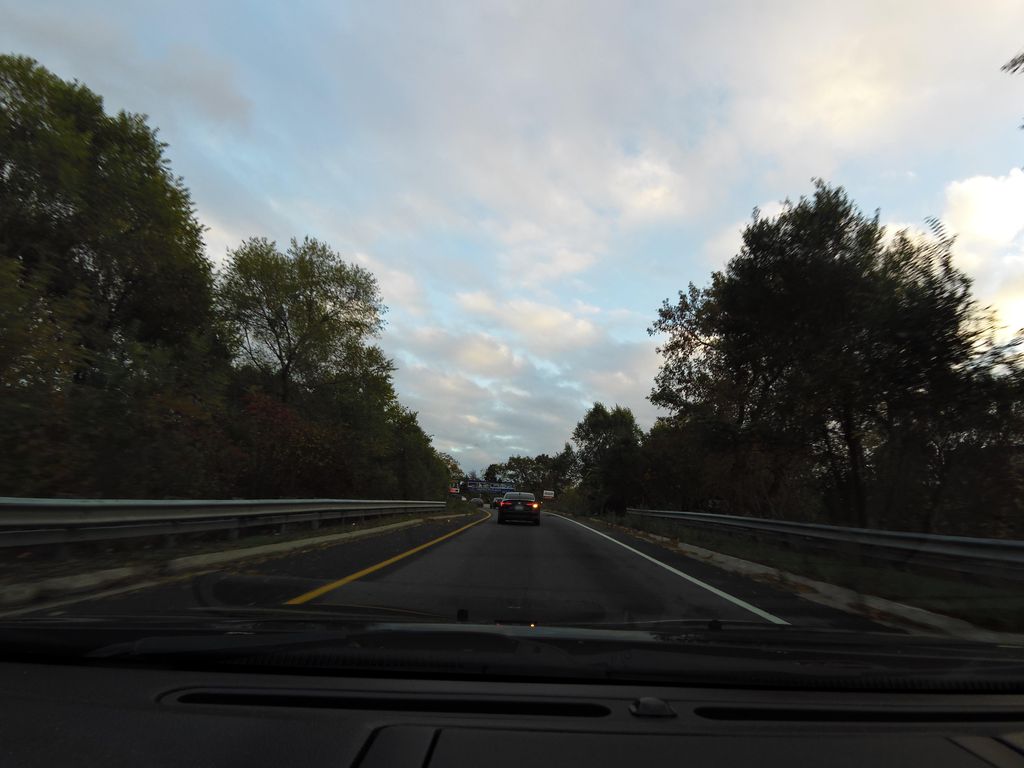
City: hamilton